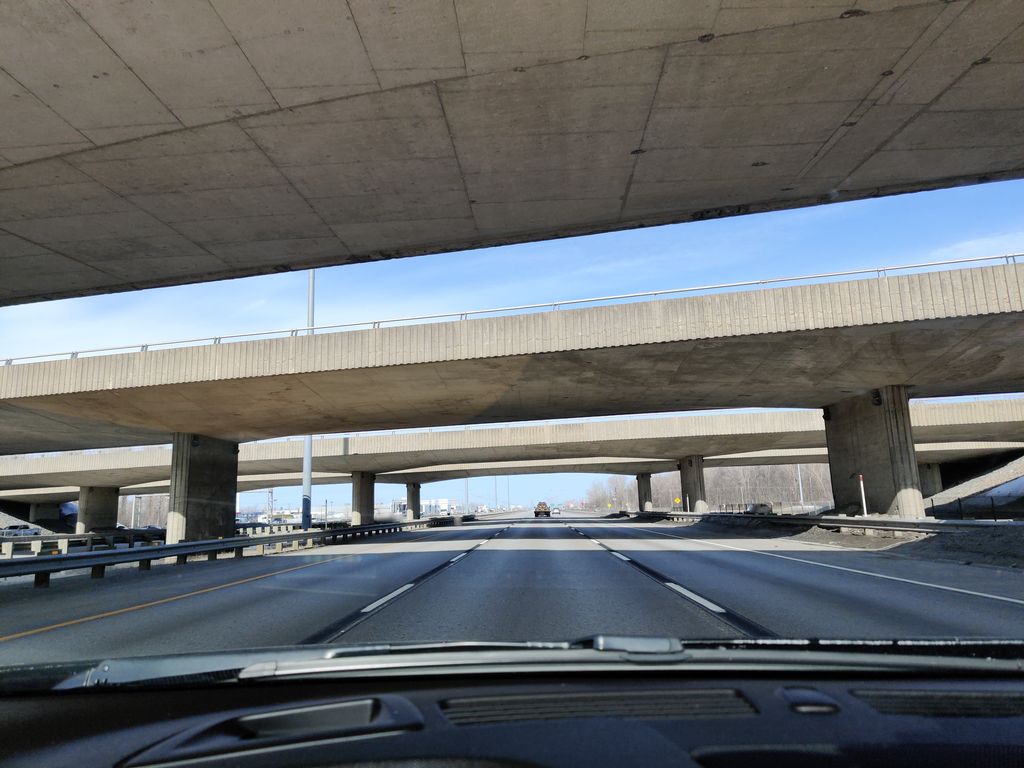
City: montreal